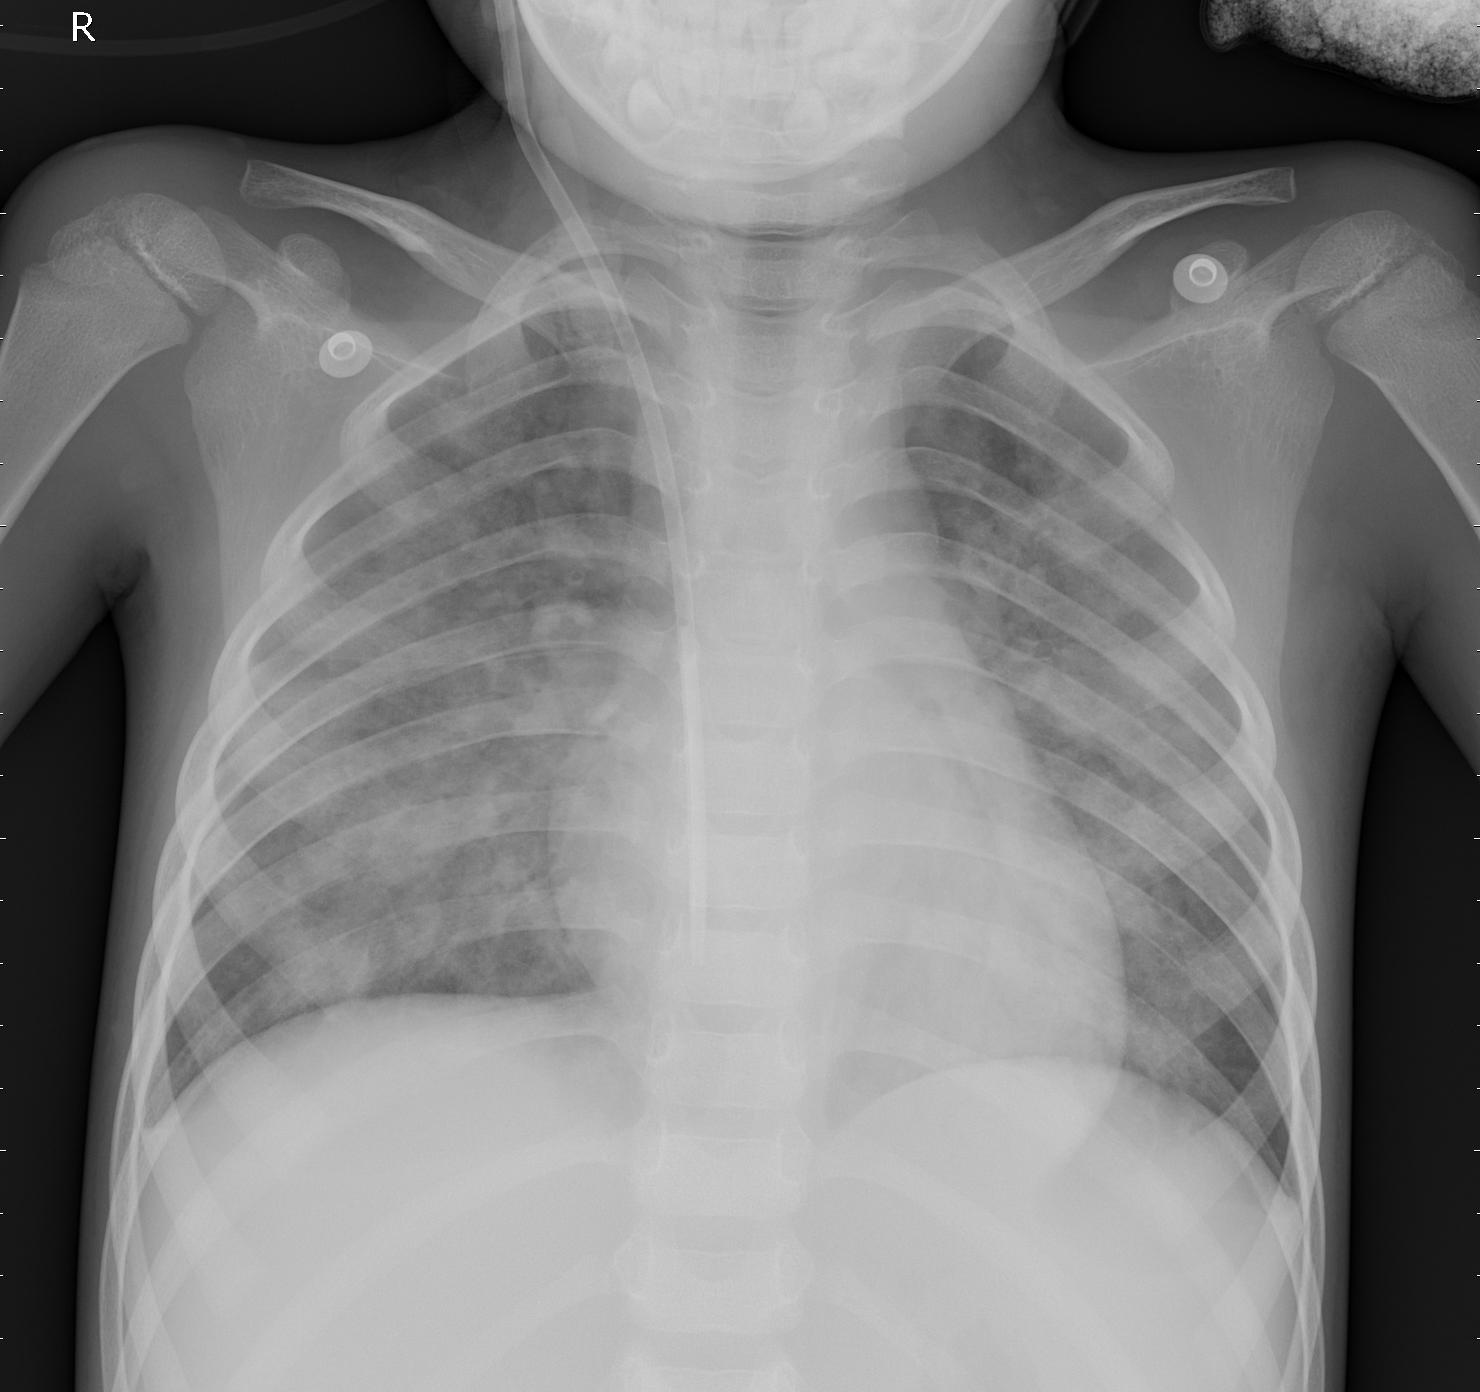
Diagnosis: PNEUMONIA